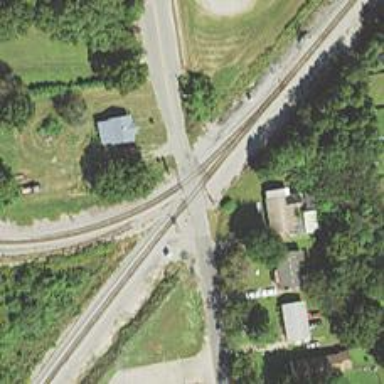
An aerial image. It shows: Level crossing along the railway.